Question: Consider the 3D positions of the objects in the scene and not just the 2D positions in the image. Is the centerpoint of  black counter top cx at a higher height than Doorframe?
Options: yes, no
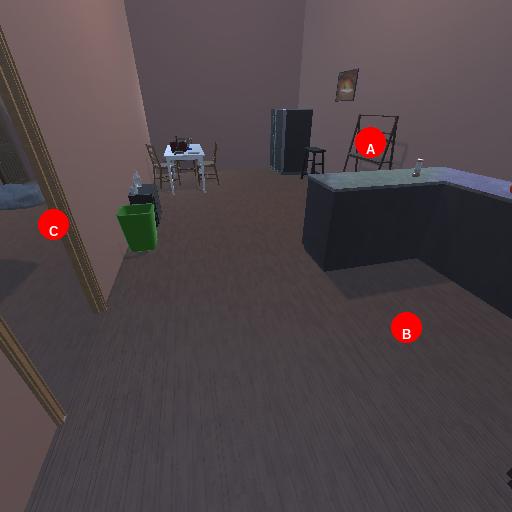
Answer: yes